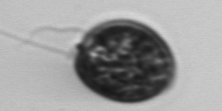
Label: Prorocentrum